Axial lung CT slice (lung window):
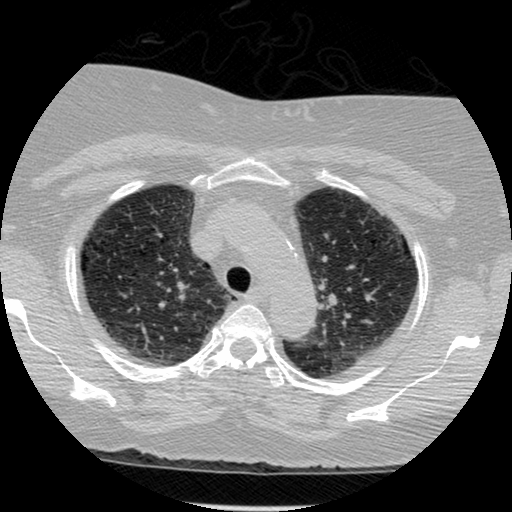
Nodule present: no